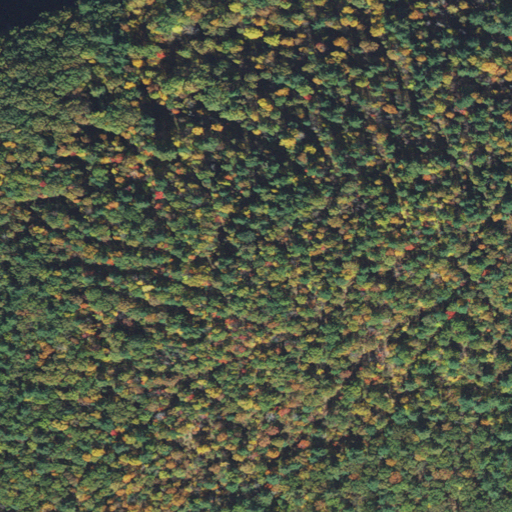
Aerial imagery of mountain in New Hampshire named Gumpas Hill containing deciduous forest, mixed forest, evergreen forest, grassland, herbaceous wetlands, and shrub